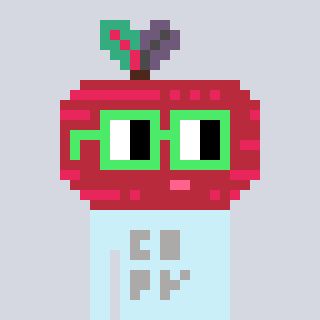
a pixel art character with square light green glasses, a beet-shaped head and a cold-colored body on a cool background